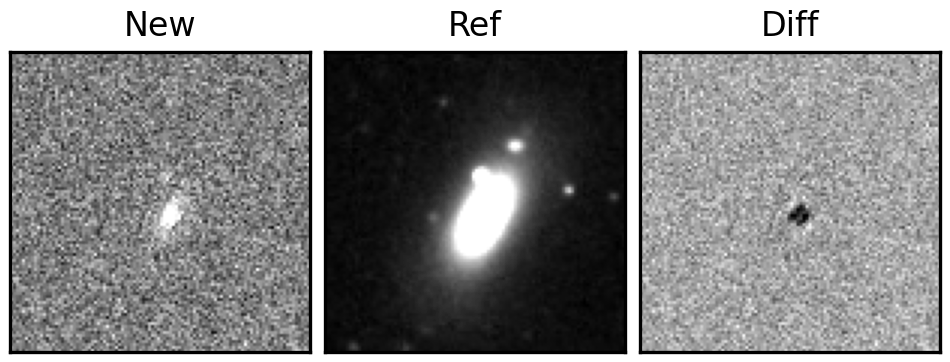
Label: bogus